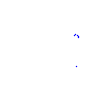
Particle: proton